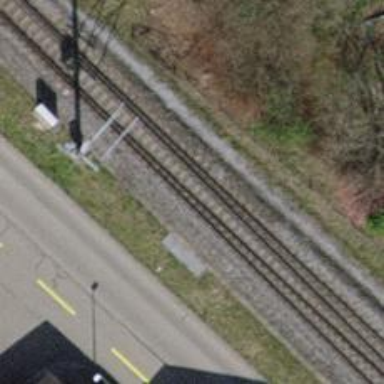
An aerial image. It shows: Railway switch.